Question: First I had local repository for <URL>.
1. Then I made a copy of the whole folder and renamed to pfj_ch05
2. cd pfj_ch05/
3. play ~run
On the browser localhost:9000 I'm having error, which refers to In /Users/askar/work/playforjava/work//conf/routes at line 10 as in picture.

For some reason it stil refers to instead of .
You can refer to <URL> for pfj_ch05 code.
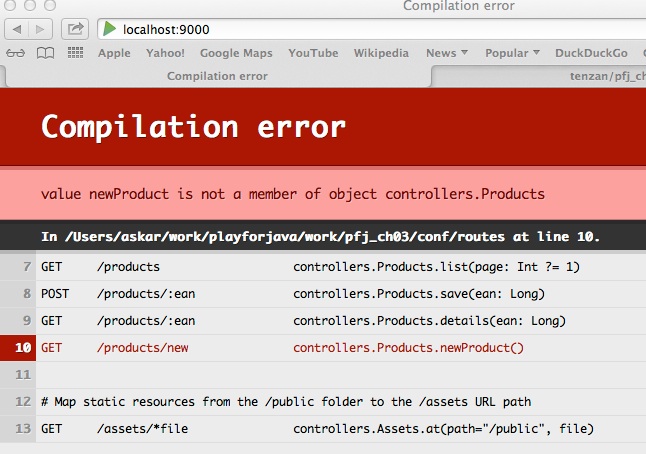
Answer: Execute 'play clean' and try again.